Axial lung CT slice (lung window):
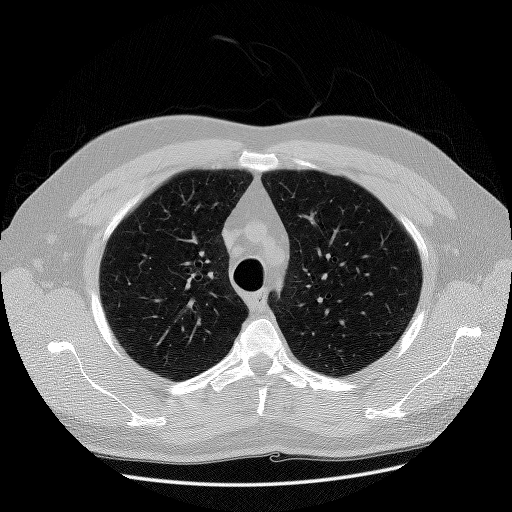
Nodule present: no